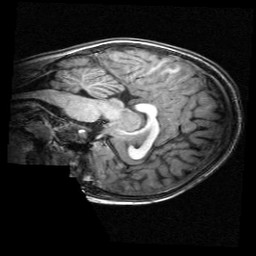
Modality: T1w
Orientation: sagittal
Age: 9
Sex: female
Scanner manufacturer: siemens
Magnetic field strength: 3 T
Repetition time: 2.3 s
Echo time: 0.00336 s